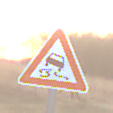
Verkehrszeichen: SchleuderOderRutschgefahr
Umgebung: Outdoor, Nature
Tageszeit: SunriseSunset
Wetter: Clear
Licht: Natural
Jahreszeit: Winter
Kontrast: LowContrast